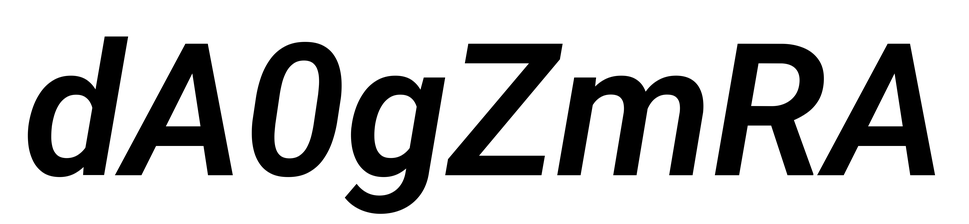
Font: Roboto-Italic_SemiBold_Italic